Question: I am trying to create an installer via VS2010 for my app that is written in vs2012 using c#.I set an icon for my app in the properties menu of VS2012.I built an installer using vs2010 that makes some changes in the registry too(in a new subkey.No system changes).then I put my app's exe file in the application folder and created a shortcut for it in the desktop.the problem is that when I app is installed,the shortcut won't have a proper Icon,and the icon is like this:

I think it is worth mentioning that my app's icon is fine and If I create a new shortcut of it manually,the icon doesn't have a problem.so any idea about what I should do?
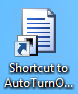
Answer: Try these steps:
- - - - - - - - - - -